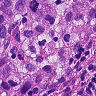
Metastatic tissue present: yes